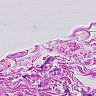
Metastatic tissue present: no